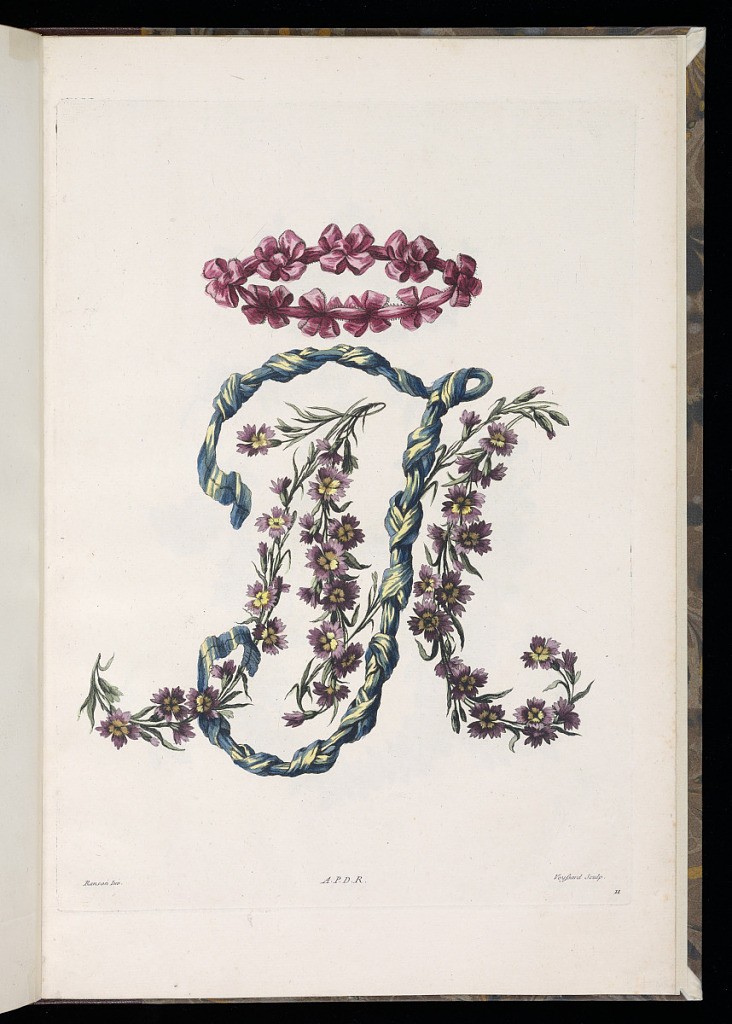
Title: Decorative Monogram Design
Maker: Pierre Ranson, French, 1736–1786
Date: ca. 1780
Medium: Etching and hand colored in watercolor on paper
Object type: Print
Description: Design for a decorative monogram for the letters M and J, featuring flowers, leaves, and ribbons. The letters are topped with a crown of ribbons. The plate is numbered, signed and hand colored.